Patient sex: F
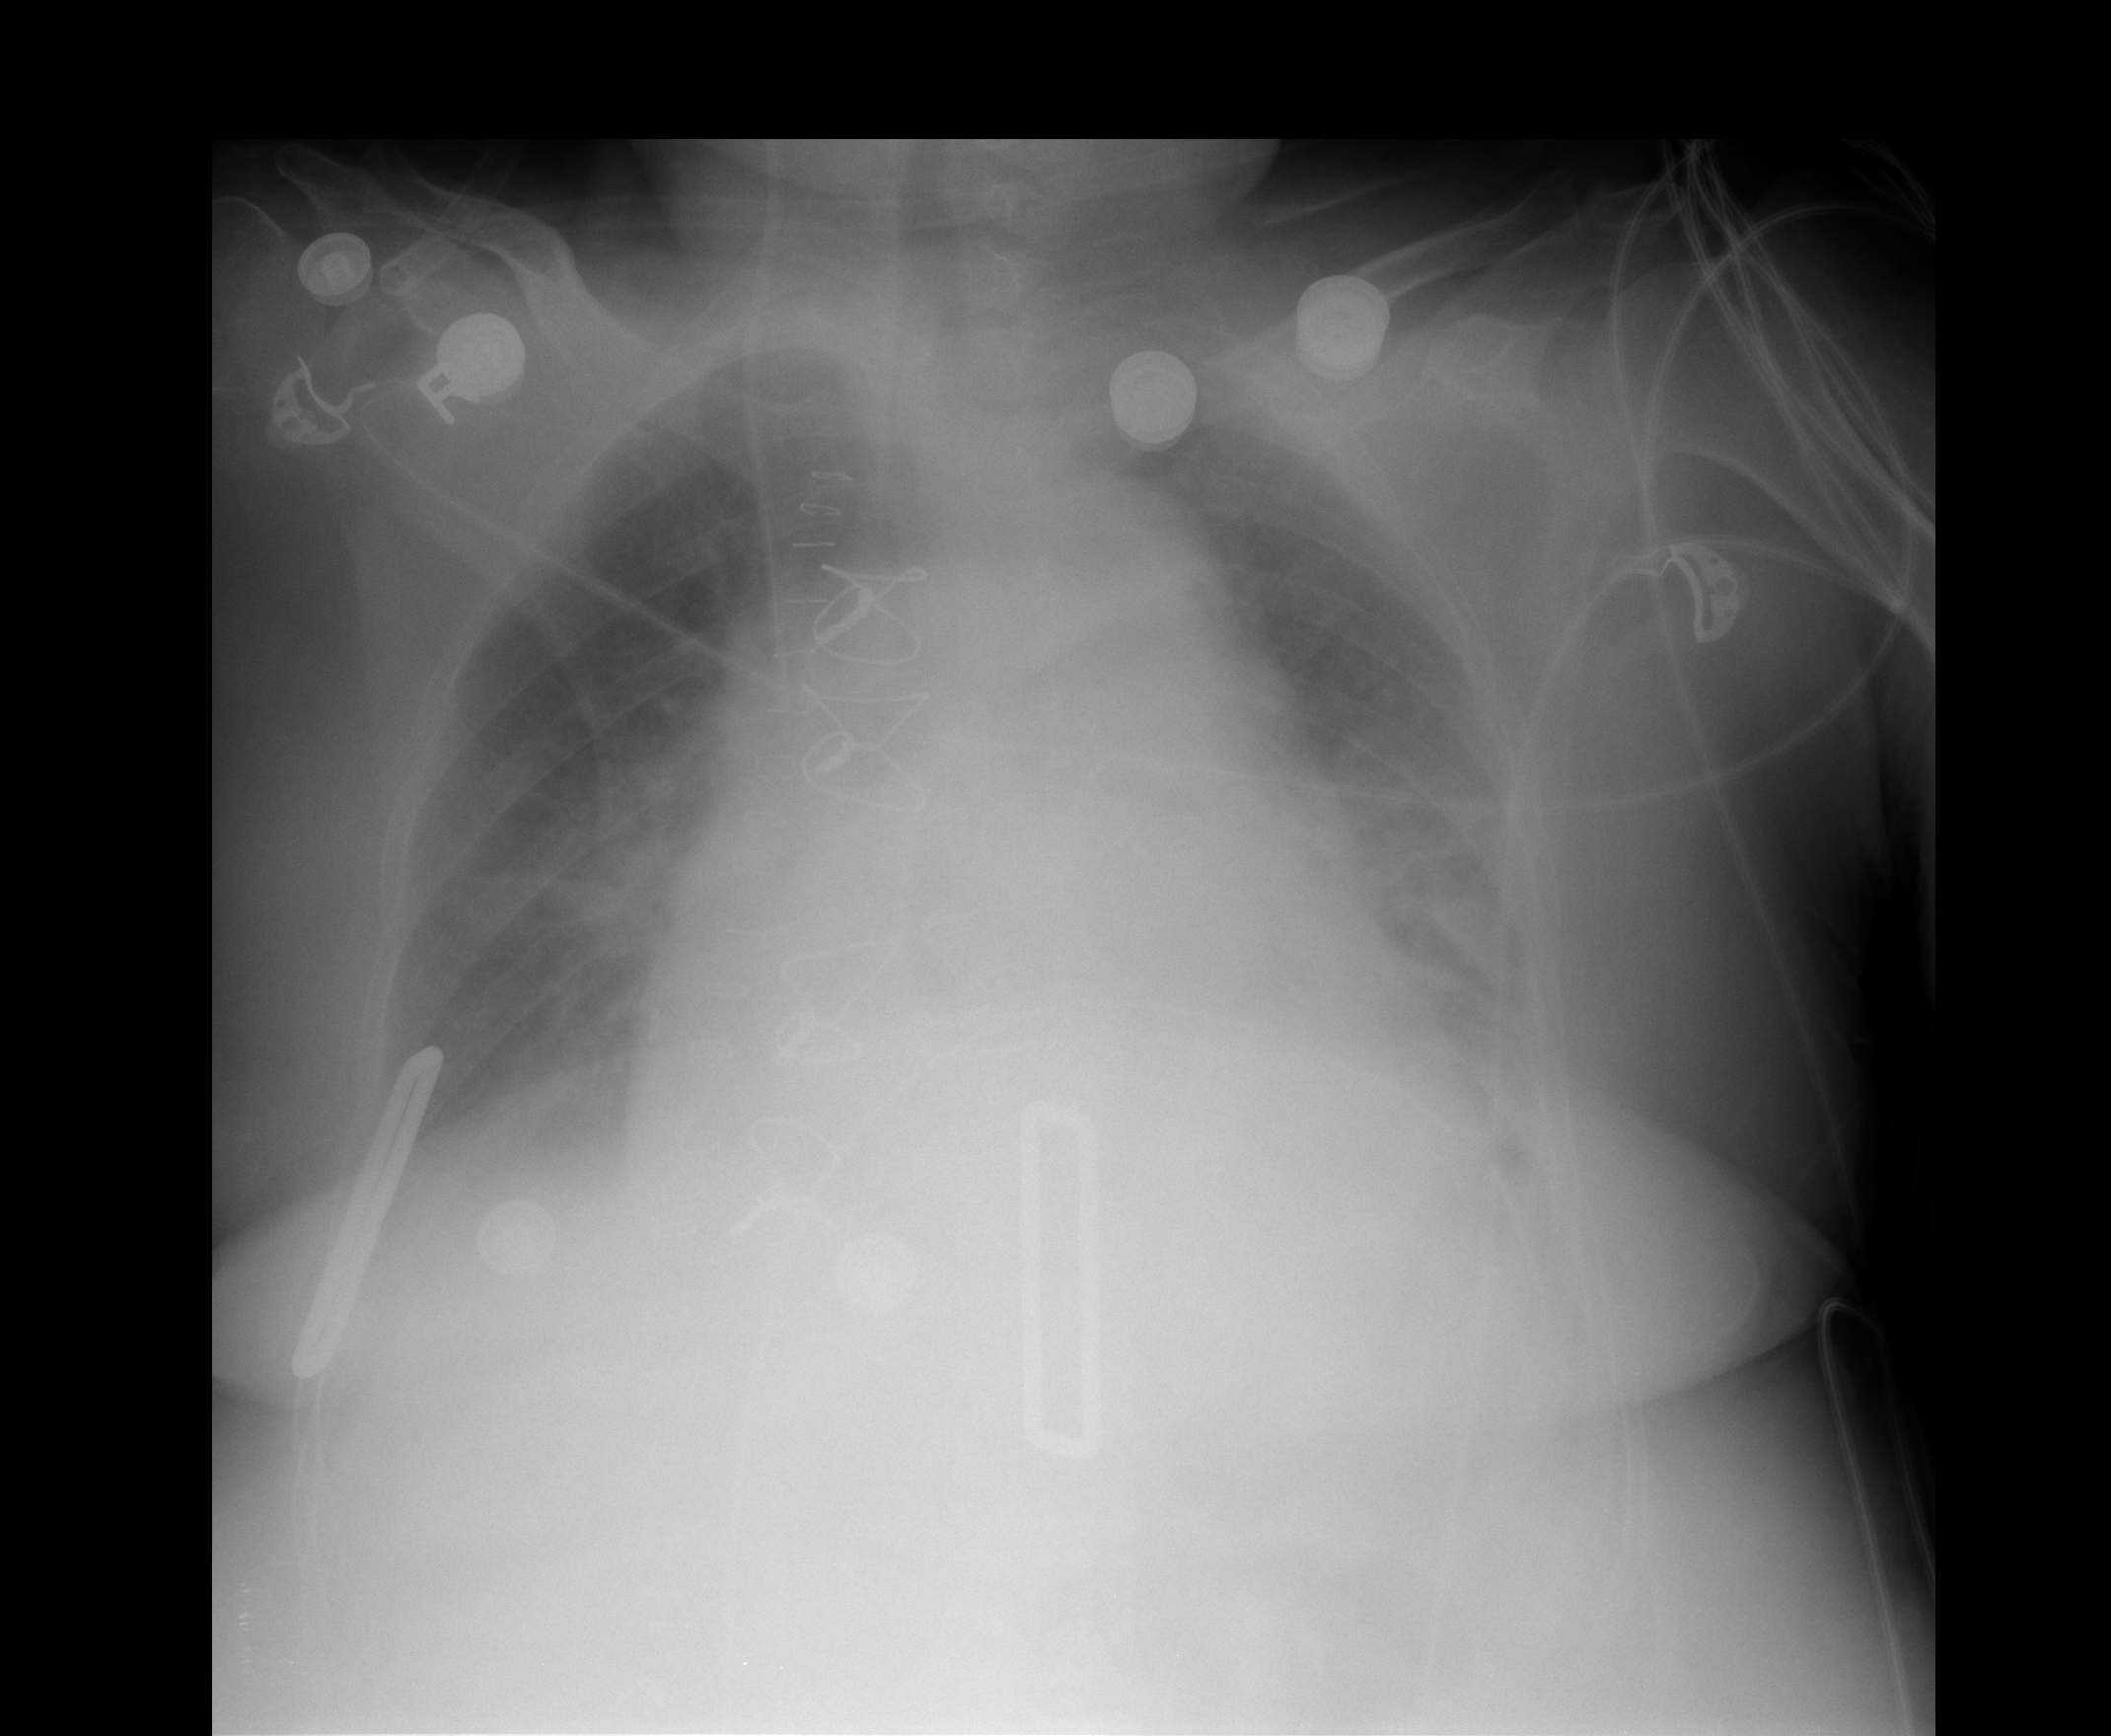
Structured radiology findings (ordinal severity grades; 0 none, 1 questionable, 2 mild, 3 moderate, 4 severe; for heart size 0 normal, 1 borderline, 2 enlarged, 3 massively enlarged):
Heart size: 2
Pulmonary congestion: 2
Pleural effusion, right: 1
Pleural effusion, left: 2
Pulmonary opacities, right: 0
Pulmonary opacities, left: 1
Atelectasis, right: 2
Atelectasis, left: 2